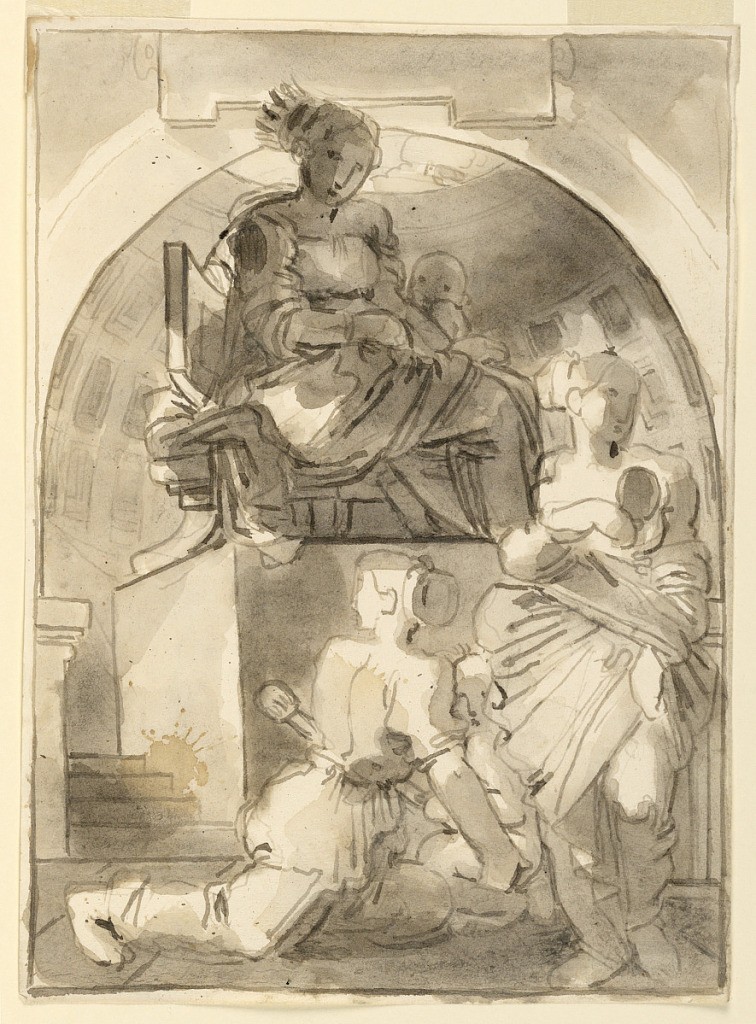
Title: The Virgin and Child with Worshippers in Classical Interior
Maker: Fortunato Duranti, Italian, 1787 - 1863
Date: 1820–1850
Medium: Pen and ink, brush and wash on paper
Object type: Drawing
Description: The Virgin and Child enthroned with Worshippers in Classical Interior.